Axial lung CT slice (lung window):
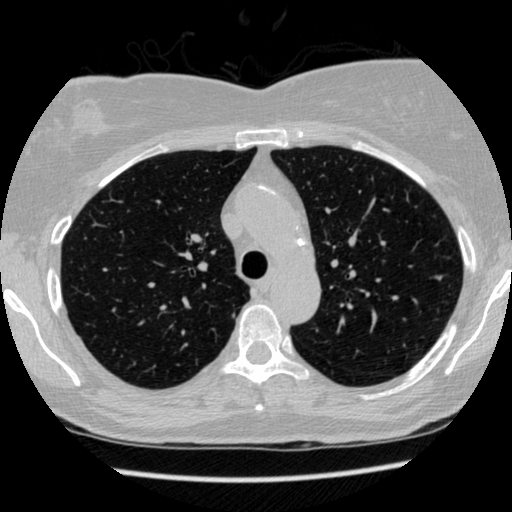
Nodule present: no